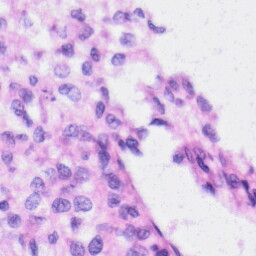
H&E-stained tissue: Liver